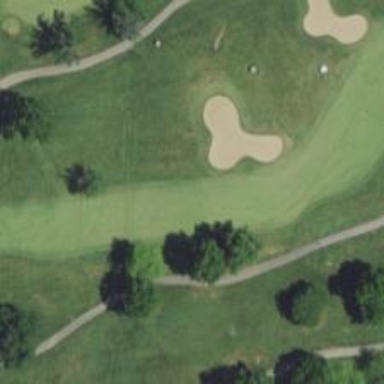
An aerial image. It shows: Scenic golf fairway.